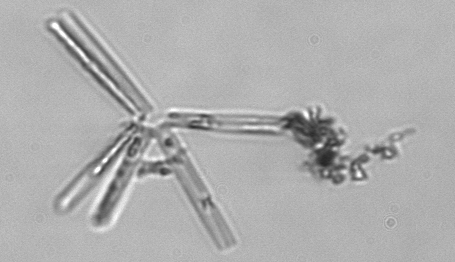
Label: Thalassionema